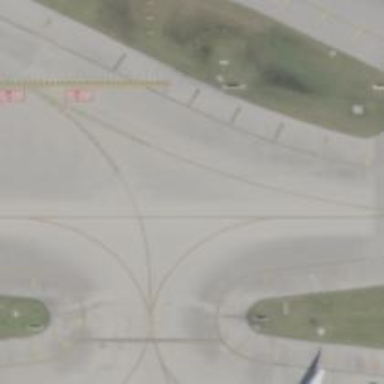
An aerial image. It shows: View of taxiway at the airport.